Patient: sex F, age 69
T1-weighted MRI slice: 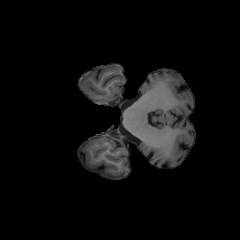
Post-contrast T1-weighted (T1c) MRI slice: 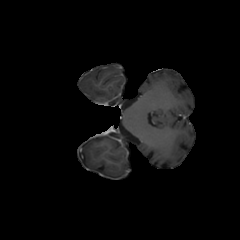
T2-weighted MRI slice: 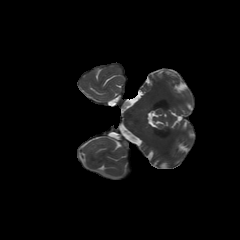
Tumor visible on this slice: no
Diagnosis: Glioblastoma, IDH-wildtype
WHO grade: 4